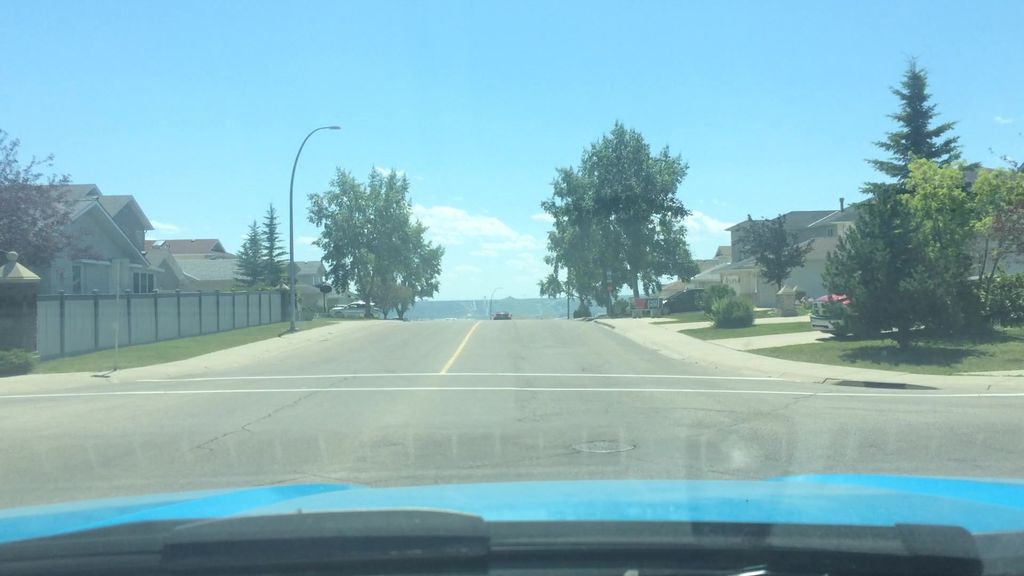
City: calgary